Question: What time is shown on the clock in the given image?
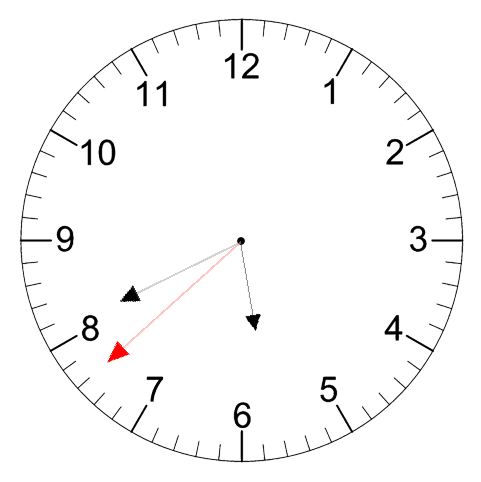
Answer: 05:40:38